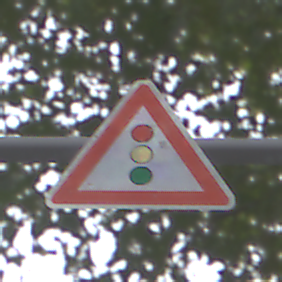
Verkehrszeichen: Lichtzeichenanlage
Umgebung: Outdoor, Urban
Tageszeit: MorningAfternoon
Wetter: Overcast
Licht: Natural
Jahreszeit: NotSpecified
Kontrast: LowContrast